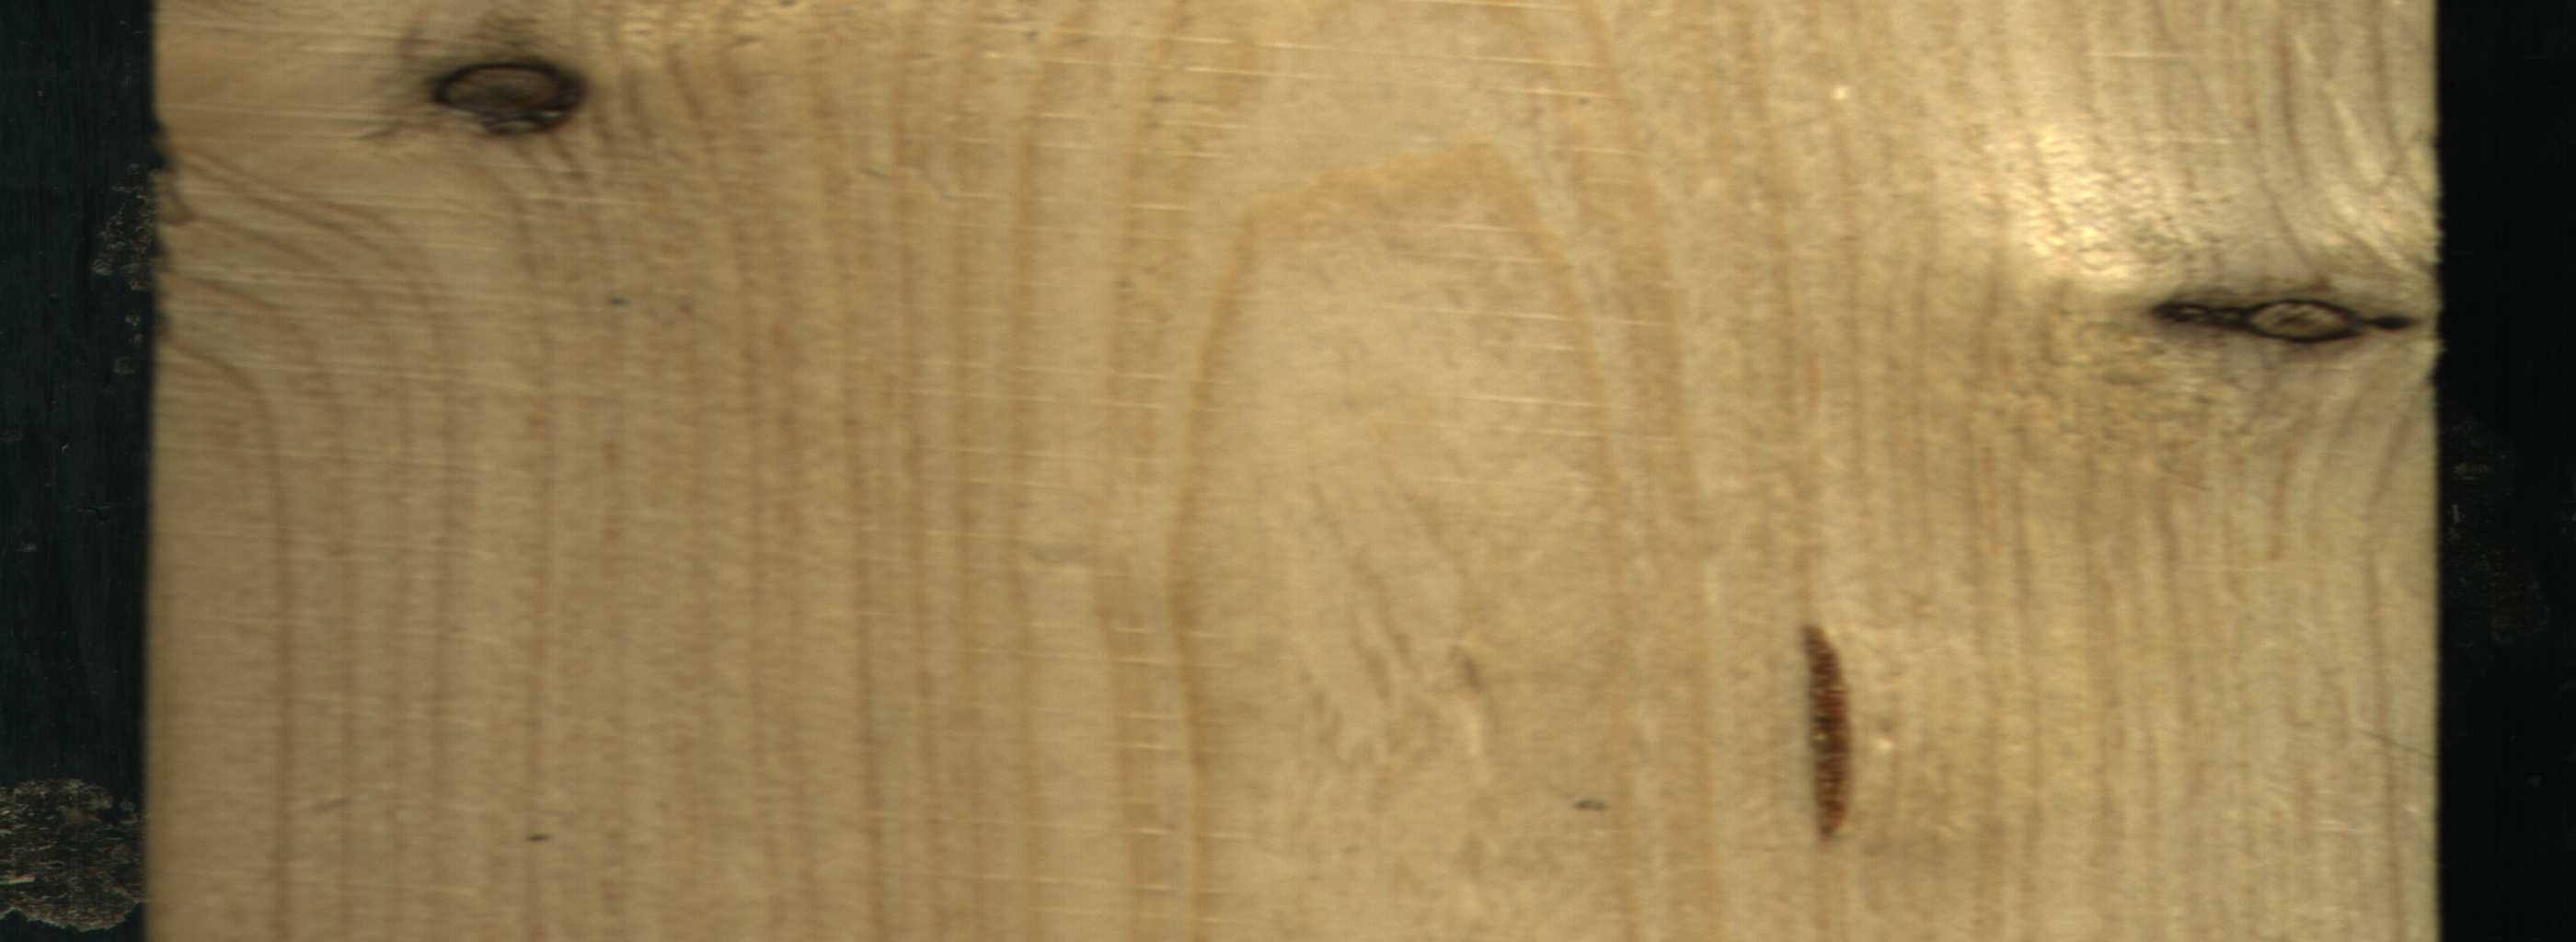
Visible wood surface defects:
resin
Dead_Knot
Dead_Knot